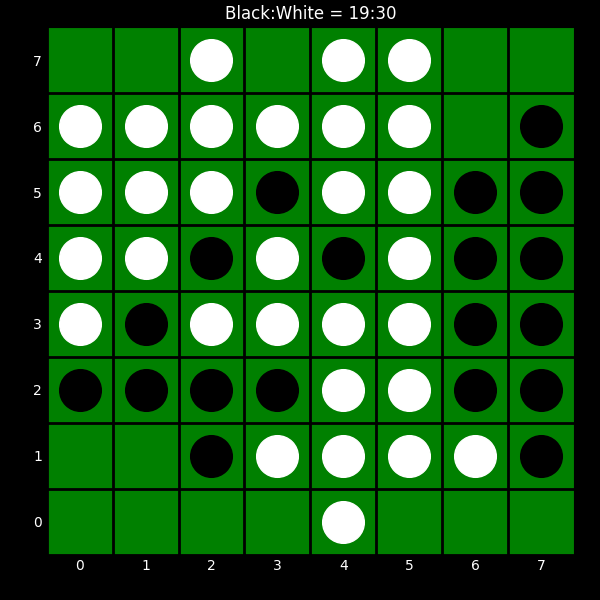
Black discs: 19
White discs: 30